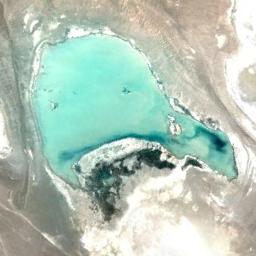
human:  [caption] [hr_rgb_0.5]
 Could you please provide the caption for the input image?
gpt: An irregularly shaped pale blue lake surrounded by yellow-brown mountains .

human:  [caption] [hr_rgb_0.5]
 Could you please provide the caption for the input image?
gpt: The ground is uneven around the lake .

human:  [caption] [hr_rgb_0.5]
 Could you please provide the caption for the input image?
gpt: The lake lies in a wasteland and the water is light blue .

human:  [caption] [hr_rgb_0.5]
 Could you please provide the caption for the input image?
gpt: The lake in the picture is winding .

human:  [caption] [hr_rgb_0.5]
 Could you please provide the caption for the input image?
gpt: There are brown bare land and white sand around the green lake .